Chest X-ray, PA view. Patient: 58 years old, sex M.
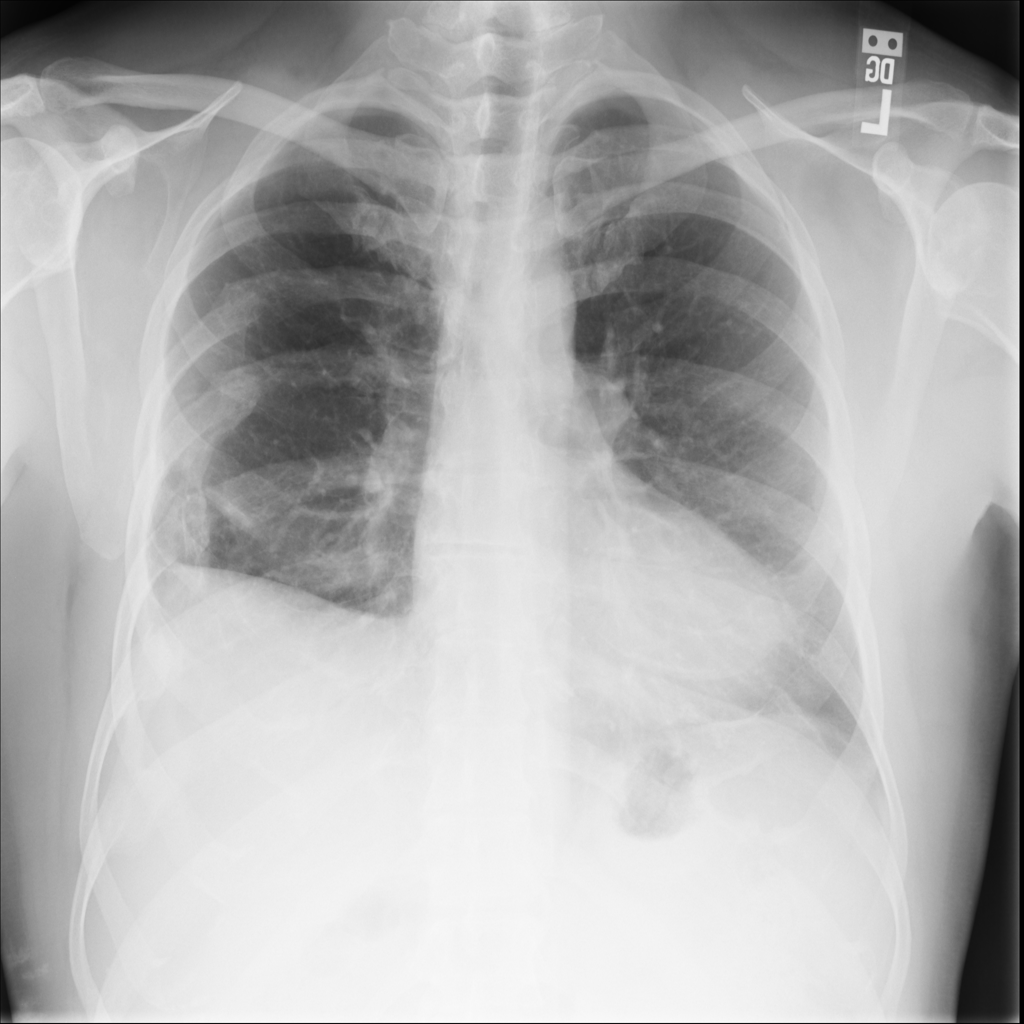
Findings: No Finding